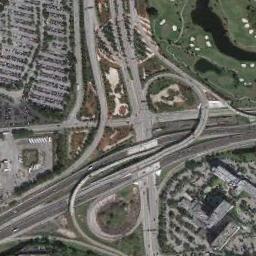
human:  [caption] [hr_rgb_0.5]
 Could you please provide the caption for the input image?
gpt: There are many trees and buildings beside the overpass .

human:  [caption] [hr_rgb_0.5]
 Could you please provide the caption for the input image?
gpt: Here is an S-shaped overpass .

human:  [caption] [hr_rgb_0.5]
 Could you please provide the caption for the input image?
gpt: The overpass is next to the grass and a parking lot .

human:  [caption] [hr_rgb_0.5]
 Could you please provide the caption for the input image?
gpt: The horn-shaped overpass is over the roads and the overpass is surrounded by lots of buildings and a park .

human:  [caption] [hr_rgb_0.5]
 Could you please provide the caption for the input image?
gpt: Here are many buildings and two lakes beside the overpass .